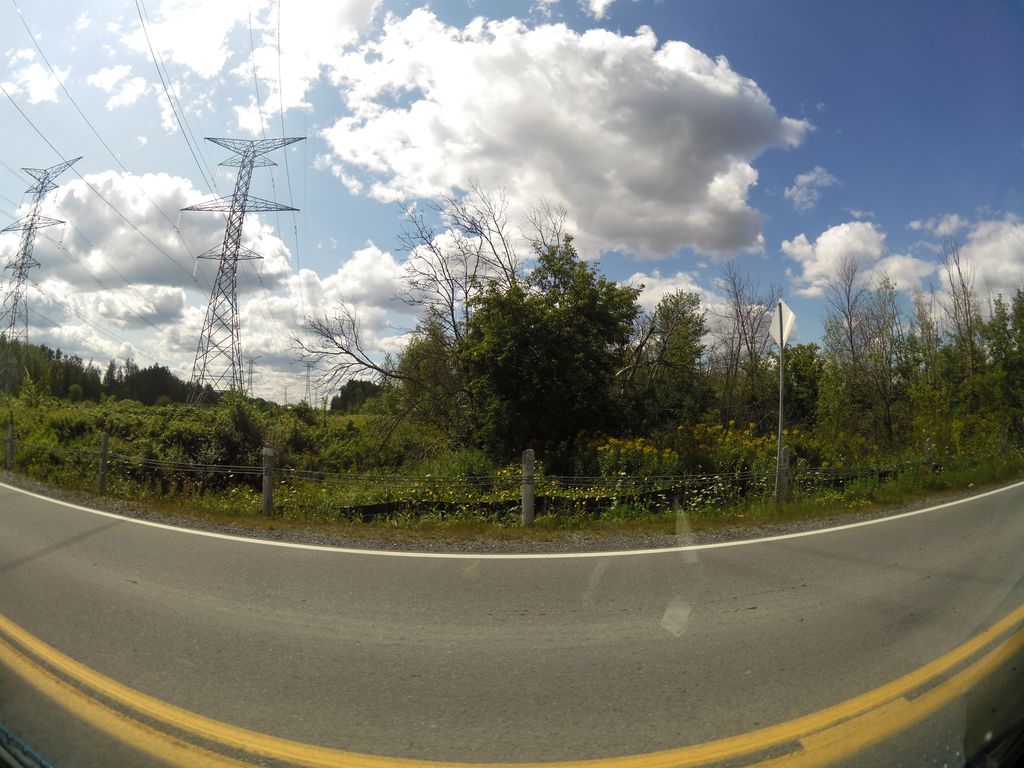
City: ottawa-gatineau